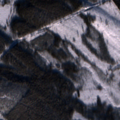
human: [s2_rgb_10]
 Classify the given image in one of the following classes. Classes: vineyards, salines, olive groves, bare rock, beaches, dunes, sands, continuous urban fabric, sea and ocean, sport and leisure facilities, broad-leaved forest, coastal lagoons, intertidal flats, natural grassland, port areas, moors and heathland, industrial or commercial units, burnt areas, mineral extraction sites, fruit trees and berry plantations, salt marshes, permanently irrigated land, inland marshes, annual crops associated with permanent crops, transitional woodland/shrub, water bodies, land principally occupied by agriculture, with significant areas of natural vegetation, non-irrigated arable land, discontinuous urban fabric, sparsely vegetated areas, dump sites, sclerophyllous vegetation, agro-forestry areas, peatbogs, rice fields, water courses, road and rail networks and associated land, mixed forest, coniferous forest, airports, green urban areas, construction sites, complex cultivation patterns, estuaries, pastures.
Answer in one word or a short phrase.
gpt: coniferous forest, transitional woodland/shrub